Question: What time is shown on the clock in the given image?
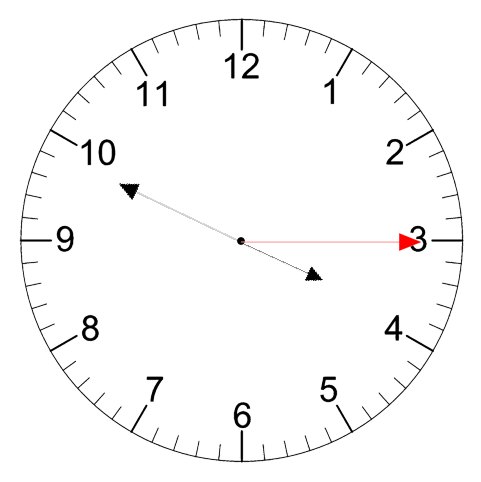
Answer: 03:49:15